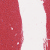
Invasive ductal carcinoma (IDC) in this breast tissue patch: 0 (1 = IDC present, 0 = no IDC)